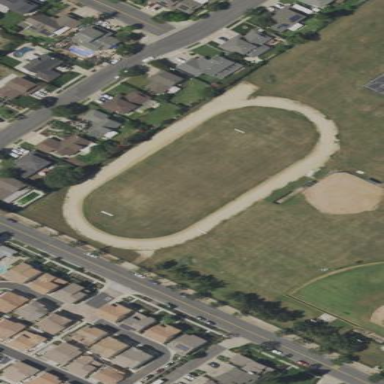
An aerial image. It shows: Track in leisure land.